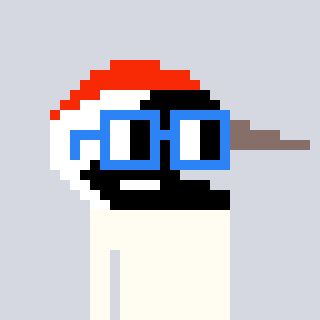
a pixel art character with square blue glasses, a crane-shaped head and a grayscale-colored body on a cool background